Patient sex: F
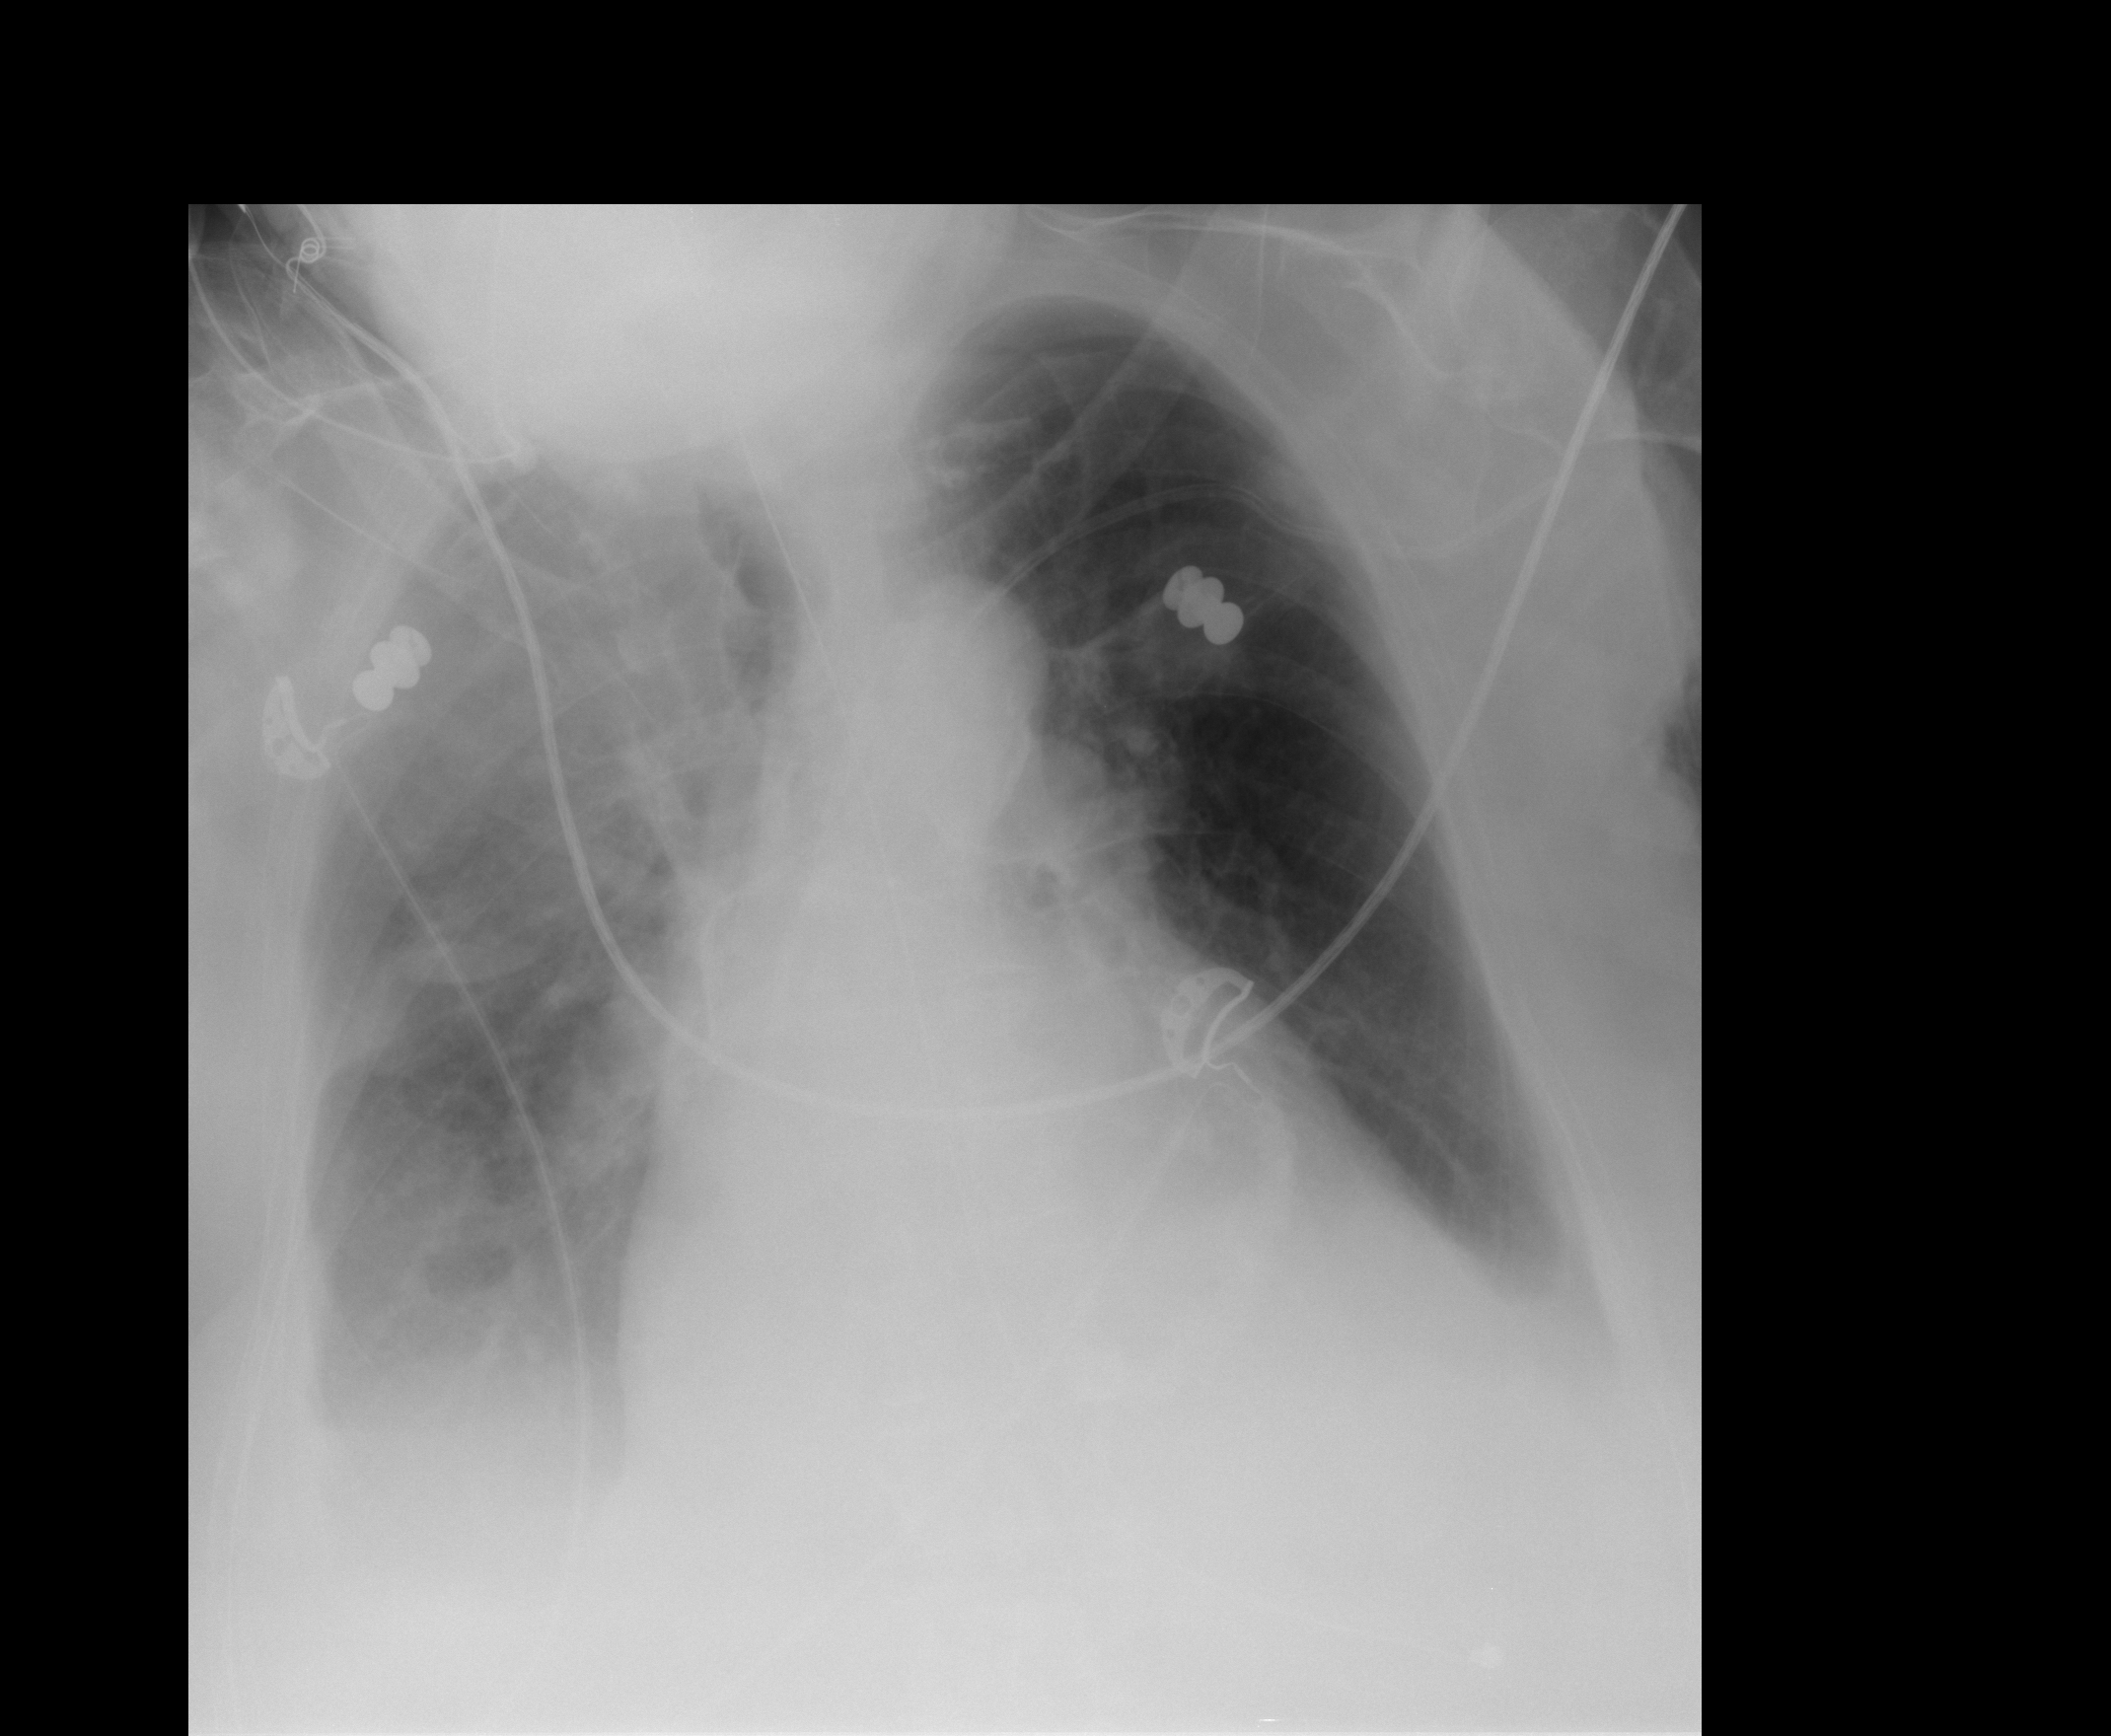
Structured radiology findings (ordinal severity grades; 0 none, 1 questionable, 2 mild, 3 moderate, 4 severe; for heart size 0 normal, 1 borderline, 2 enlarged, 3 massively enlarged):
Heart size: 2
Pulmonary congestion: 0
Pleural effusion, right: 2
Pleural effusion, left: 2
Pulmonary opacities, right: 2
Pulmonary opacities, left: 0
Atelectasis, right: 2
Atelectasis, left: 2